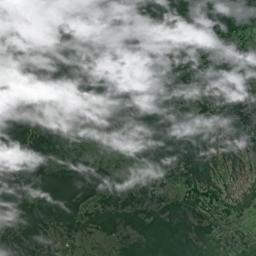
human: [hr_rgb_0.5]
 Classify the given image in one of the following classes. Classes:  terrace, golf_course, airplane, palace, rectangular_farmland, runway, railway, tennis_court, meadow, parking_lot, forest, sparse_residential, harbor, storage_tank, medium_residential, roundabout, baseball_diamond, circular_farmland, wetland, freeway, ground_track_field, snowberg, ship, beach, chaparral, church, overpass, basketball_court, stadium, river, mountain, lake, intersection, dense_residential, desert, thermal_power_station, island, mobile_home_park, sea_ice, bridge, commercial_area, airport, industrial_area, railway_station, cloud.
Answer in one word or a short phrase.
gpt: cloud